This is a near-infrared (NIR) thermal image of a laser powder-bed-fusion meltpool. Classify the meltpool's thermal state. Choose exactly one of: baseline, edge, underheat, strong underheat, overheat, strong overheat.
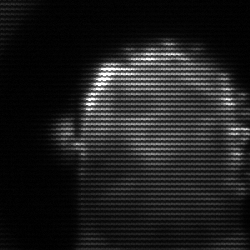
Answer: baseline